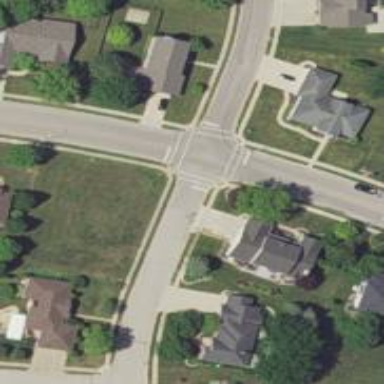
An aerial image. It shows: Uncontrolled road crossing with marked lines.